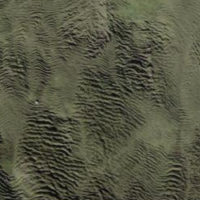
EUNIS habitat code: 23
Species observed at this site:
Arnica montana